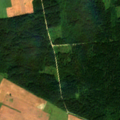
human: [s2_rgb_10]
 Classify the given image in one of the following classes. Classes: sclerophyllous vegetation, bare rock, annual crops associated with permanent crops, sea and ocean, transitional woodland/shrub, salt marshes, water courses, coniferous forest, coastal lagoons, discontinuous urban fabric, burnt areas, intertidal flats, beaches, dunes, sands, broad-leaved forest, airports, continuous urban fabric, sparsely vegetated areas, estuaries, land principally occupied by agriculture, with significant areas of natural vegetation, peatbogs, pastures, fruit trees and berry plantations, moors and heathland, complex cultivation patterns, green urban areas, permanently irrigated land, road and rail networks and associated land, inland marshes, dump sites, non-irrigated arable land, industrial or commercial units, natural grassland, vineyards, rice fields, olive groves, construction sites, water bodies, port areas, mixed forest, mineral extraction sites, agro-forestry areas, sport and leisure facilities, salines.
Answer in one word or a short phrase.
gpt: non-irrigated arable land, coniferous forest, mixed forest